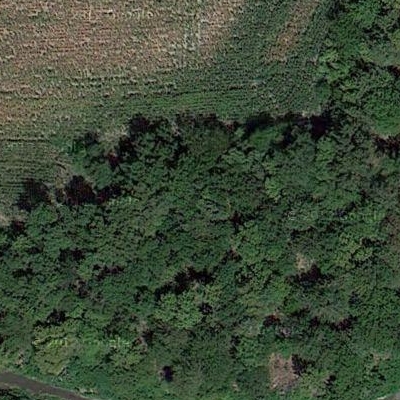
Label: Forest